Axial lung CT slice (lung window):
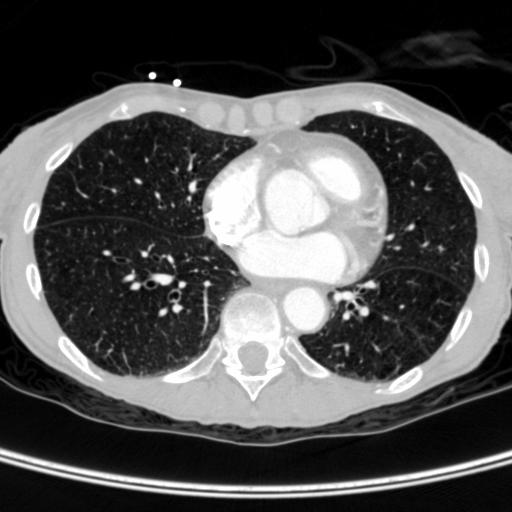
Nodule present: no